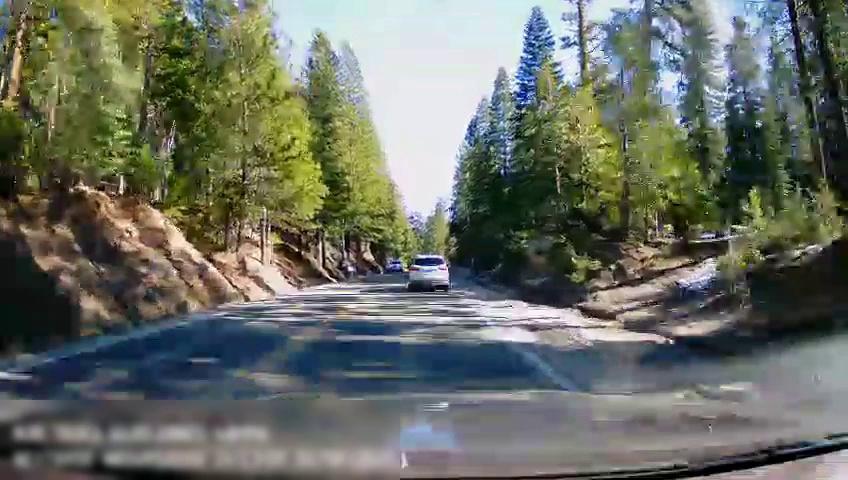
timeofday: Day
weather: Sunny
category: Drivable Space
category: Vehicles | SUV
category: Vehicles | SUV
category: Lanes | Current Lane
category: Lanes | Alternate Lane
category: Lanes | Opposite Lane